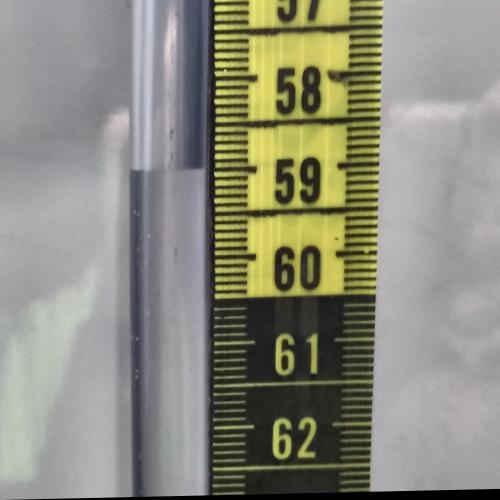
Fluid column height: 59.0 cm